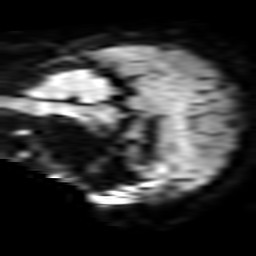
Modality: TRACE
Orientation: sagittal
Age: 55
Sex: male
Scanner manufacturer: philips
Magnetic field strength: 3 T
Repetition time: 3.332 s
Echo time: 0.076 s